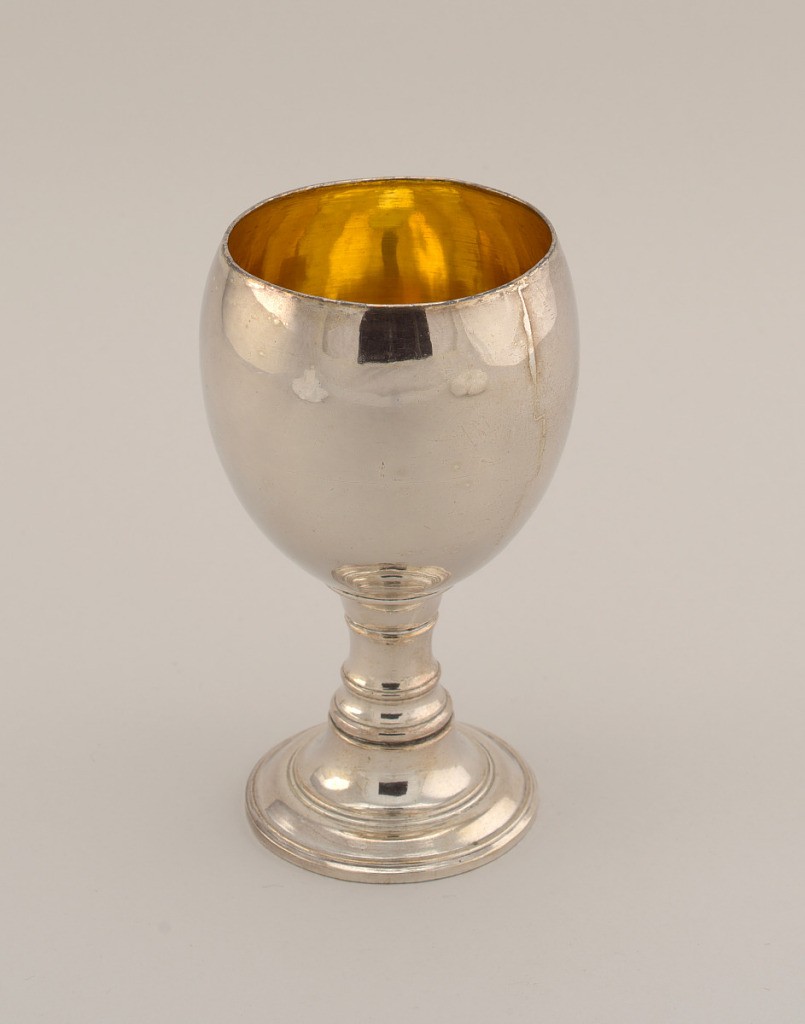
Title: Goblet
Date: ca. 1790–1810
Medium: copper, silver, gold, lead
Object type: goblet
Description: Semi-elliptical bowl on hollow seamed spool stem with circular foot; gilded interior; base filled with lead-tin alloy.